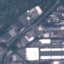
Land use / land cover class: Industrial